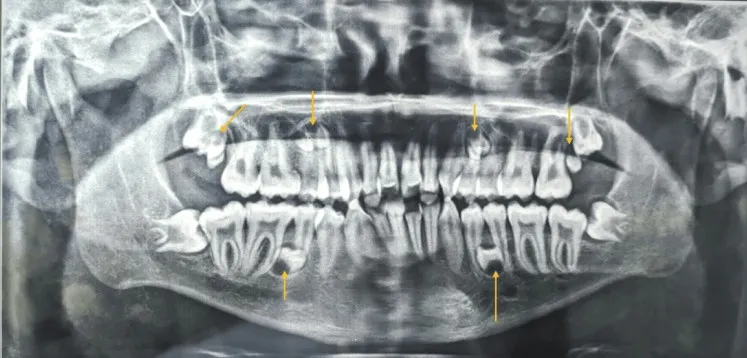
Pretreatment OPG (orthopantomogram) with parapremolar and paramolar in respective quadrants.
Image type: radiology (x_ray)